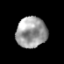
Tissue: prostate
Cell type: T cells
Senescence score: 0.312
Nuclear area (px): 924
Mean DAPI intensity: 154.684